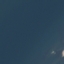
Label: SeaLake